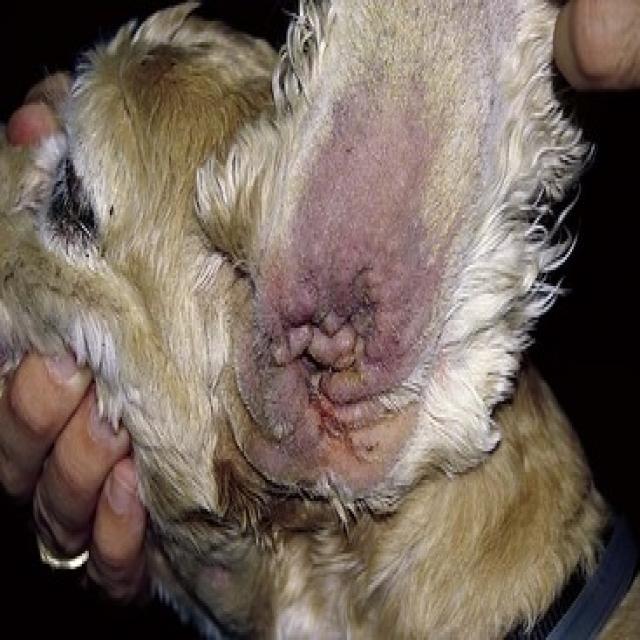
Canine hypersensitivity reaction — allergic skin response with urticaria, erythema, pruritus, and angioedema. May be food, environmental, or flea allergy related.